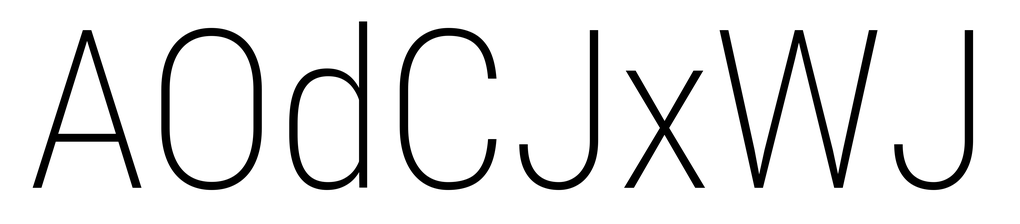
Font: Roboto_Condensed_ExtraLight